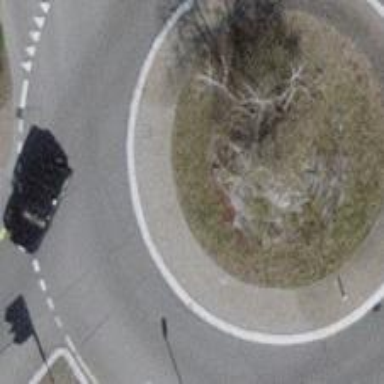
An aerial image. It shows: Asphalt road that is secondary route leading to roundabout.